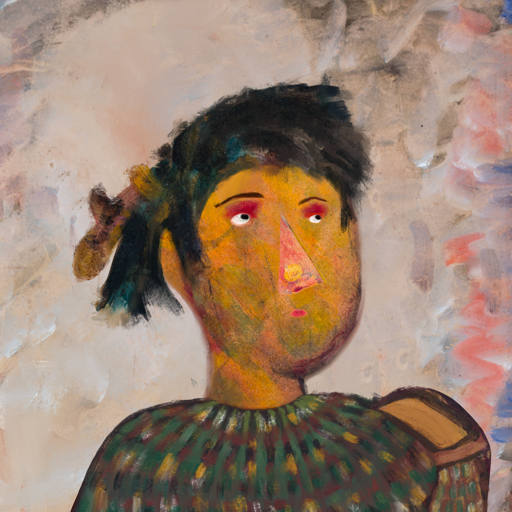
Background: Roy_Bahadur, Head And Neck Side: Gypsy_Mother, Face Side: Irani, Bust: After_Raid, Hair Side: Pipe, Head Accessory: Blank, Second Necklace: Blank, Necklace: Blank, Baby: Blank